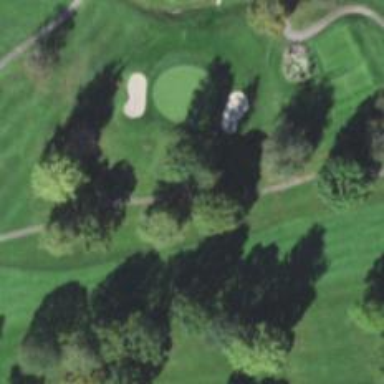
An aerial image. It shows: Path designated for golf carts.